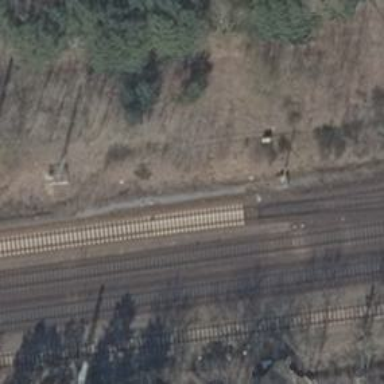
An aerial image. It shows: Railway signal.